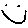
Label: smiley face